Interaction volume radius: 5 \u00c5
Interaction volume height: 25 \u00c5
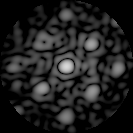
Disorder parameter: 0.4049